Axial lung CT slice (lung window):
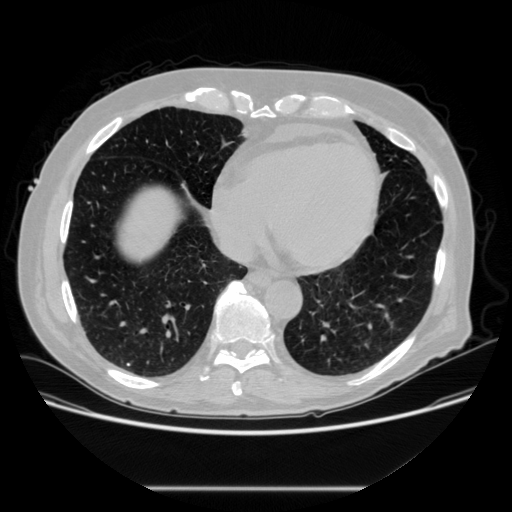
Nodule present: no